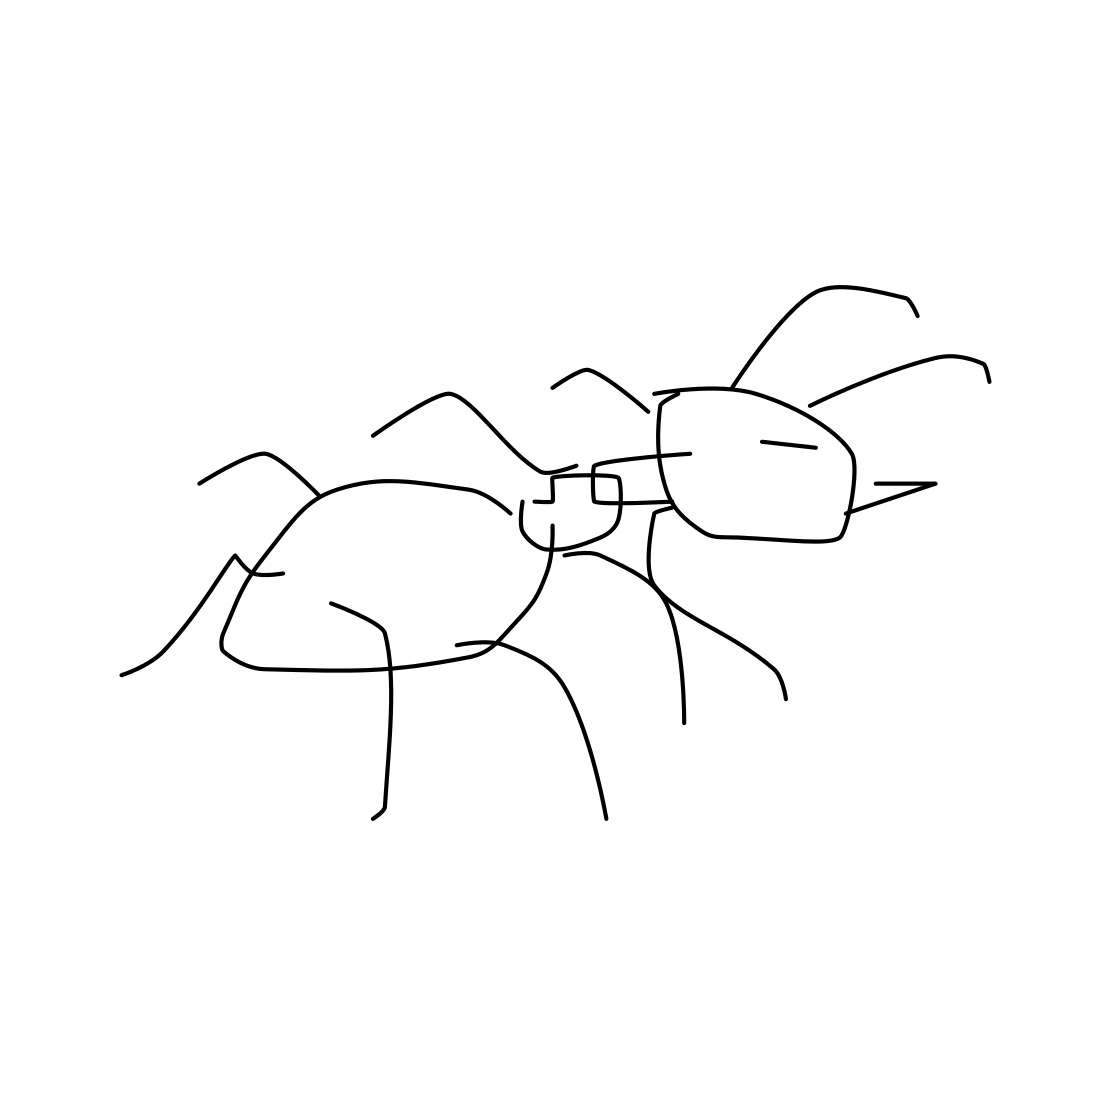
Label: ant